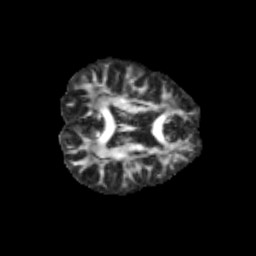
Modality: FA
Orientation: axial
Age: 11
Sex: male
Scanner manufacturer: siemens
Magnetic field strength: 3 T
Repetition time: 3.8 s
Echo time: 0.07 s